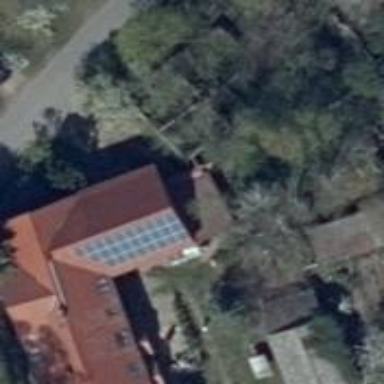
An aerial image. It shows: Solar photovoltaic panel generator producing electricity in small installation.